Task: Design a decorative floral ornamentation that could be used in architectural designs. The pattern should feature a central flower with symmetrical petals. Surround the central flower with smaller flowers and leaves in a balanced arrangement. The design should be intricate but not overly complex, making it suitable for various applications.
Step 95:
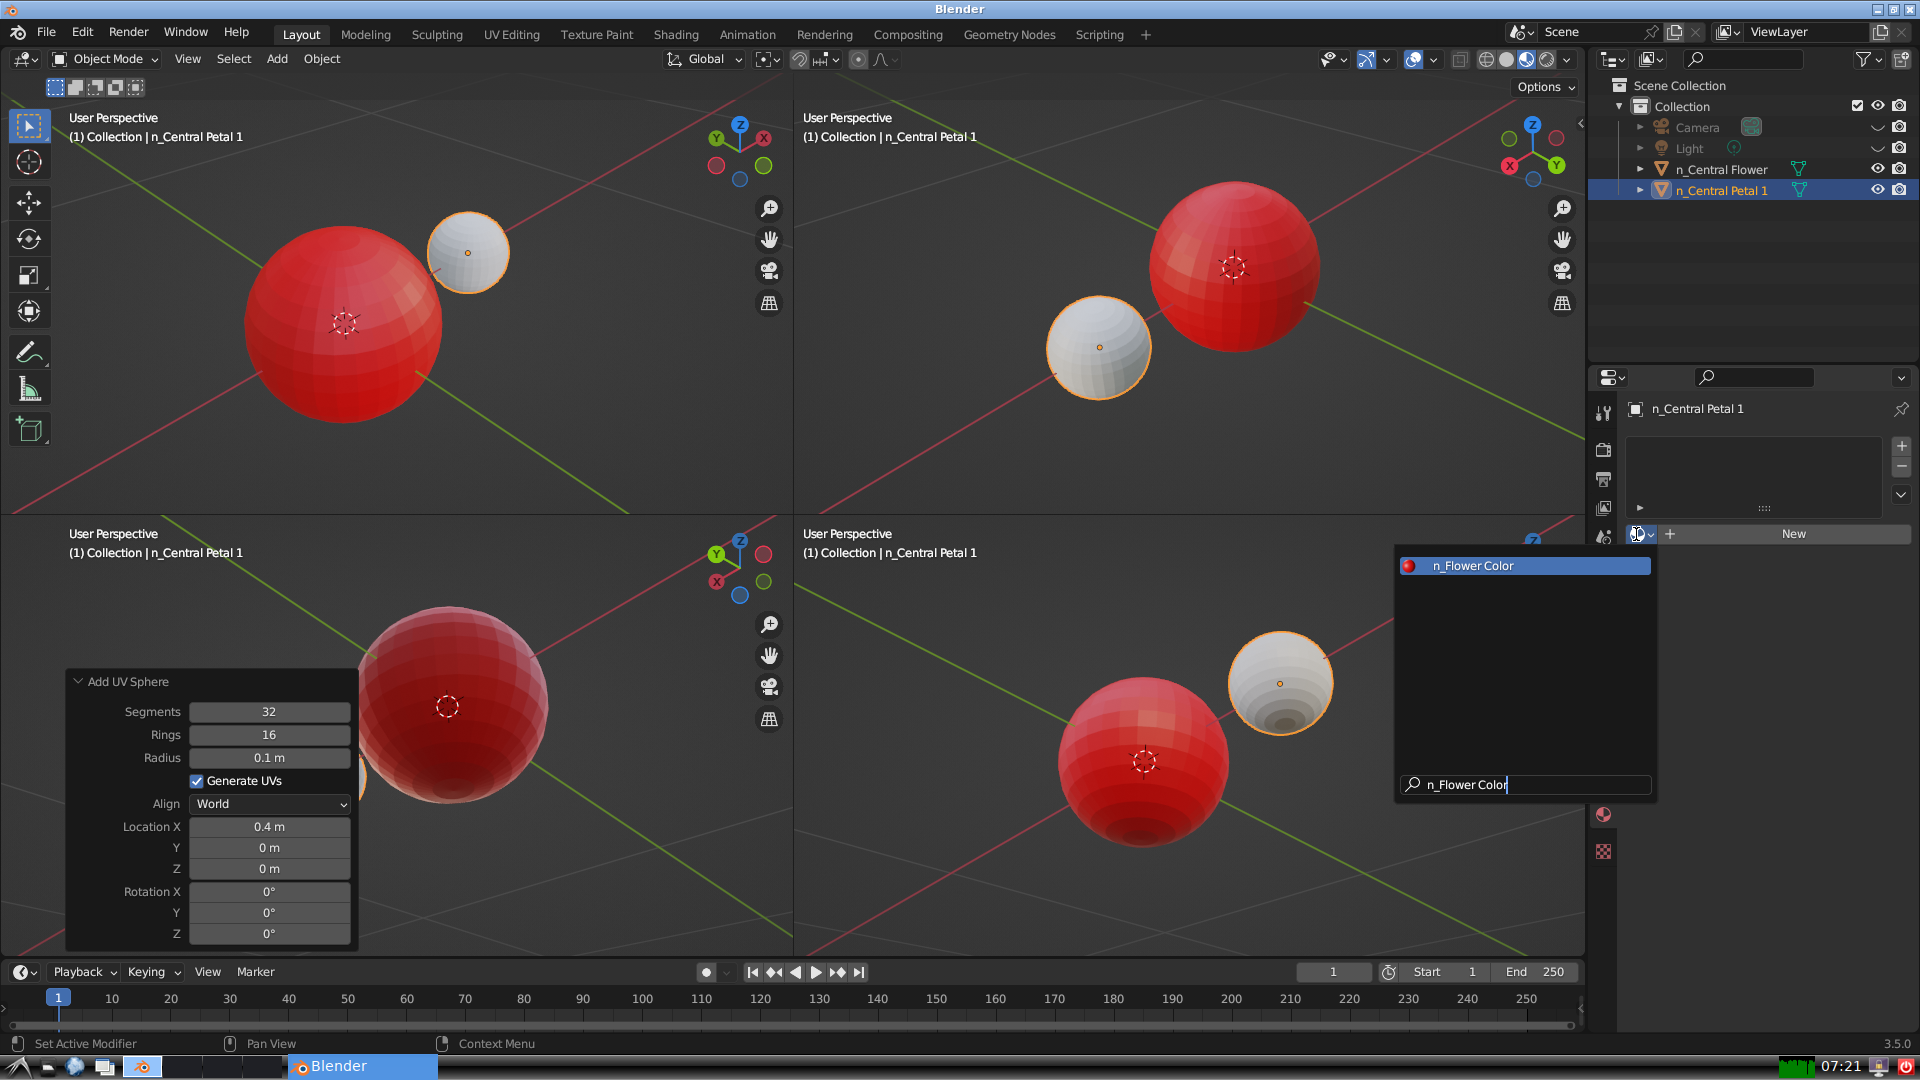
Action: {"key_press": ['Return']}